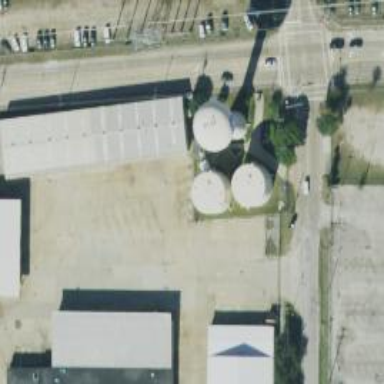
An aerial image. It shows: Storage tank that is man-made.